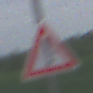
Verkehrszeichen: Gefahrenstelle
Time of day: Midday
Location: Outdoor (RoadRail)
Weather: PartlyCloudy
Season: NotSpecified
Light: Natural